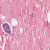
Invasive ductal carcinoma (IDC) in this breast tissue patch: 0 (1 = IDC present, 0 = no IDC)